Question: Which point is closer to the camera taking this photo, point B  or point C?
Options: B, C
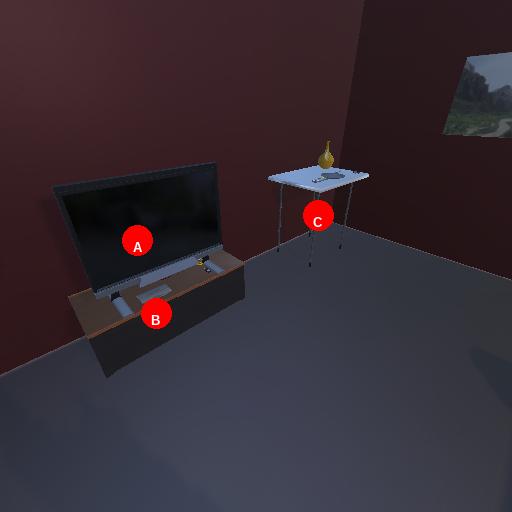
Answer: B